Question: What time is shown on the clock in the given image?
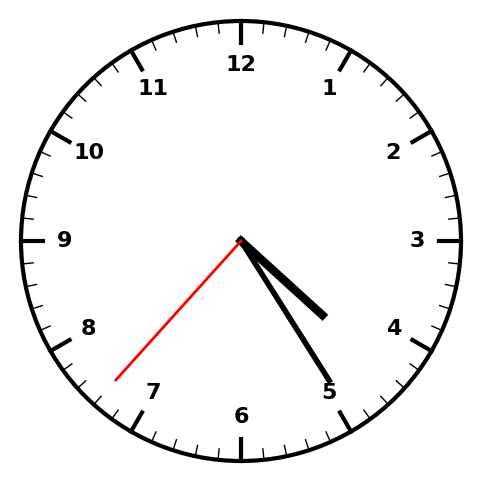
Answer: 04:24:37